Aerial crown-view tile of a tropical tree (Barro Colorado Island, Panama), acquired 20240813:
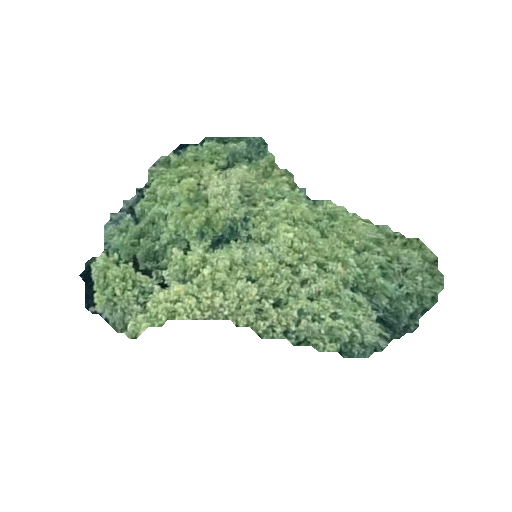
Species: Prioria copaifera
GBIF accepted scientific name: Prioria copaifera
Crown area: 75.846 m²